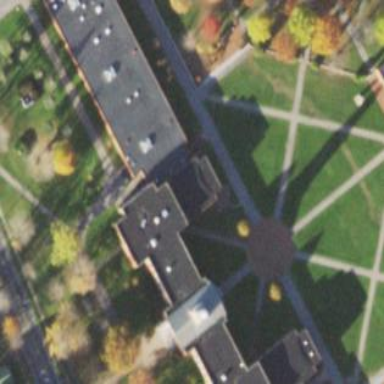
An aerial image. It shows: University building.